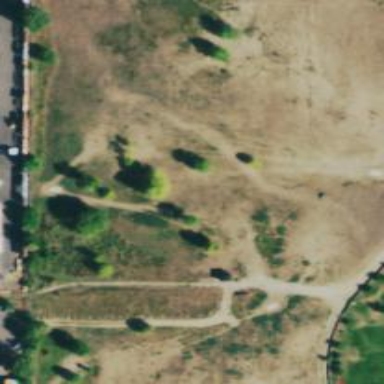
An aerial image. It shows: Disc golf hole.